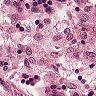
Metastatic tissue present: no